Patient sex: M
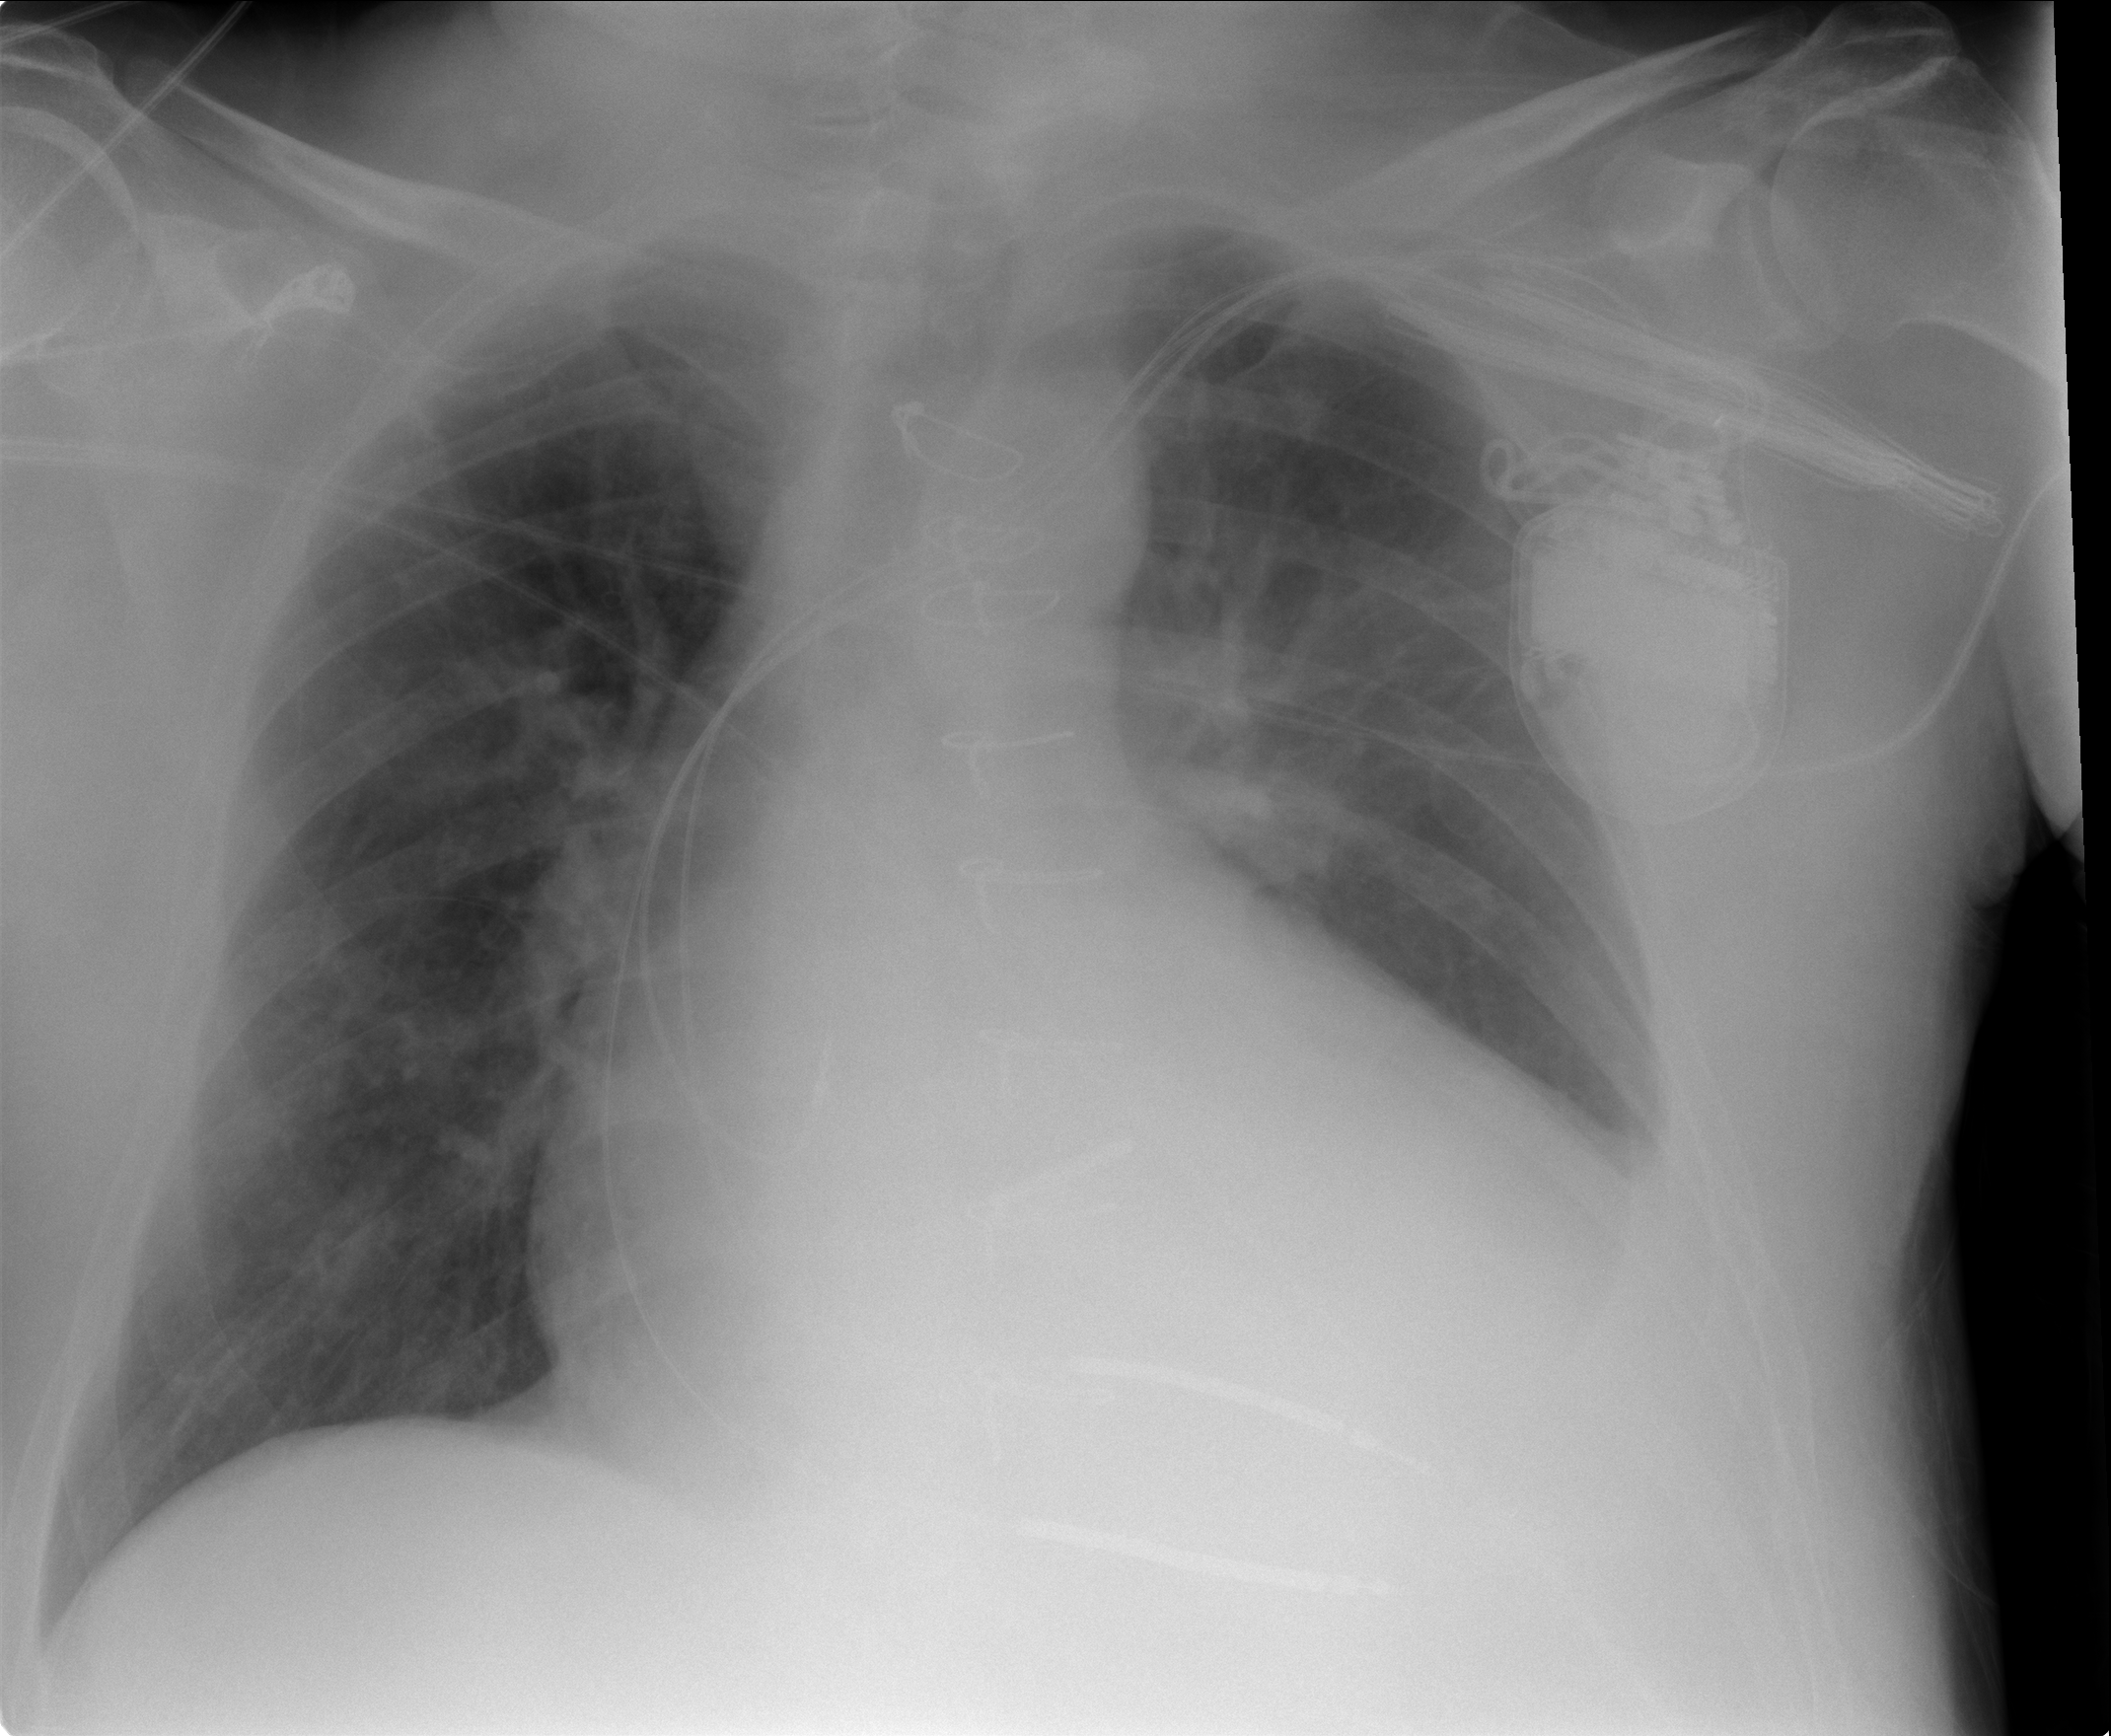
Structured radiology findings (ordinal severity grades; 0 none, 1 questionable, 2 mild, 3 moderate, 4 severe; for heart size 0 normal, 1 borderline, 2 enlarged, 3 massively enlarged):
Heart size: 3
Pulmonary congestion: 0
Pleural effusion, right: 0
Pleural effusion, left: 1
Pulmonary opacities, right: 0
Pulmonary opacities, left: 0
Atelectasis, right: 0
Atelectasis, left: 2